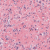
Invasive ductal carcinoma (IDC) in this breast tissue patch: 1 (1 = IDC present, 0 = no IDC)